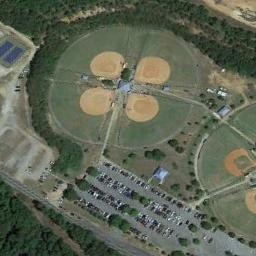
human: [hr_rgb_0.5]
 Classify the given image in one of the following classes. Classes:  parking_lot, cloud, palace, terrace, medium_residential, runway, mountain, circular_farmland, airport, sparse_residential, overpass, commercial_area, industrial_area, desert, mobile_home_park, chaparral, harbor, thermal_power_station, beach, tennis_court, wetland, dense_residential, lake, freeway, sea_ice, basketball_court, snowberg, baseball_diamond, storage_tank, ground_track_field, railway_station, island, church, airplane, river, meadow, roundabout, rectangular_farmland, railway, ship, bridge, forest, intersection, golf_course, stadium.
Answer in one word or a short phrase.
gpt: baseball_diamond